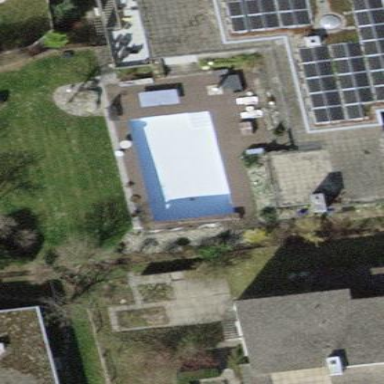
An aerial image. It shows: Swimming pool located in leisure land.